Interaction volume radius: 10 \u00c5
Interaction volume height: 15 \u00c5
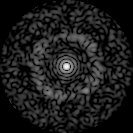
Disorder parameter: 0.8367